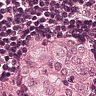
Metastatic tissue present: yes